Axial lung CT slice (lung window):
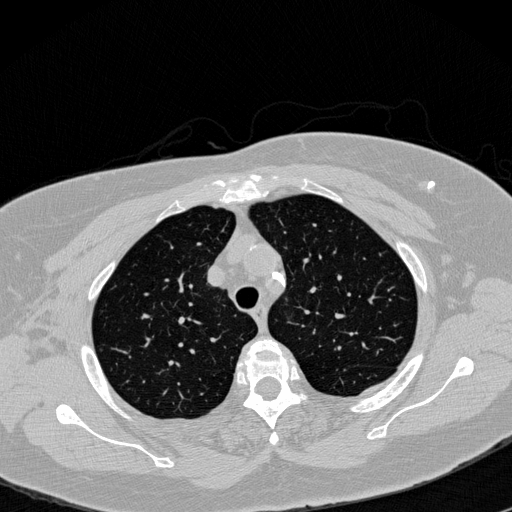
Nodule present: no